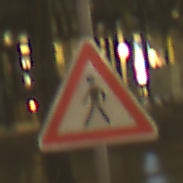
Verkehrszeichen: FussgaengerRechts
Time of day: Night
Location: Outdoor (Urban)
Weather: Overcast
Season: NotSpecified
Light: Artificial